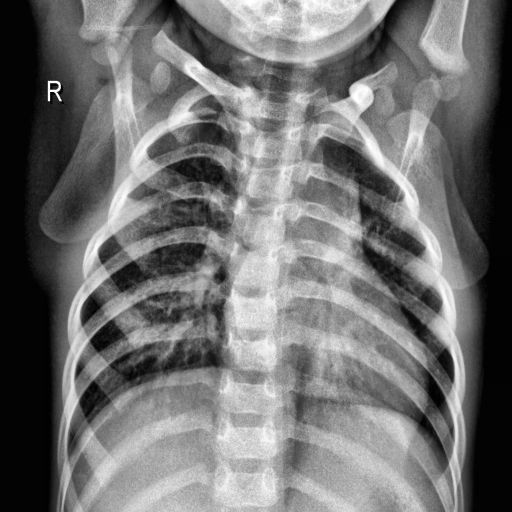
Finding: NORMAL